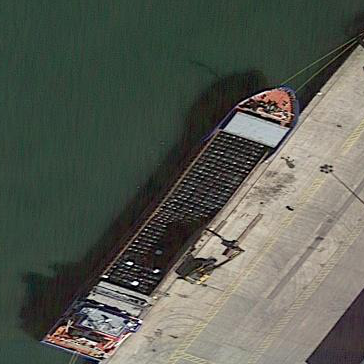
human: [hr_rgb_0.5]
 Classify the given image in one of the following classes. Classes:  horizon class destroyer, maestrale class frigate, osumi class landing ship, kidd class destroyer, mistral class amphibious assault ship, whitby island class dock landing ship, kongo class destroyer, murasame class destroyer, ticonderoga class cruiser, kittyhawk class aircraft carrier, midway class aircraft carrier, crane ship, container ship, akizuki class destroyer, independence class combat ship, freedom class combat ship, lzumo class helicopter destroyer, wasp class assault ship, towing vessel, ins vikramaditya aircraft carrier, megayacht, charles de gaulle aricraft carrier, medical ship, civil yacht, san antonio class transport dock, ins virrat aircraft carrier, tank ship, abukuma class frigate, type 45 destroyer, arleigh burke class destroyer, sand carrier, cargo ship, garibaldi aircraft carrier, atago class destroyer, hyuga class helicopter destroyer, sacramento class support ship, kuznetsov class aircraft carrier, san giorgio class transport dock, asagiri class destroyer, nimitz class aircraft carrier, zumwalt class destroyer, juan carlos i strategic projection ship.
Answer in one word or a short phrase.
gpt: Cargo ship